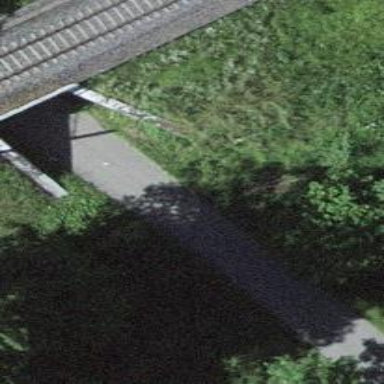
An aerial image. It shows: Culvert tunnel.